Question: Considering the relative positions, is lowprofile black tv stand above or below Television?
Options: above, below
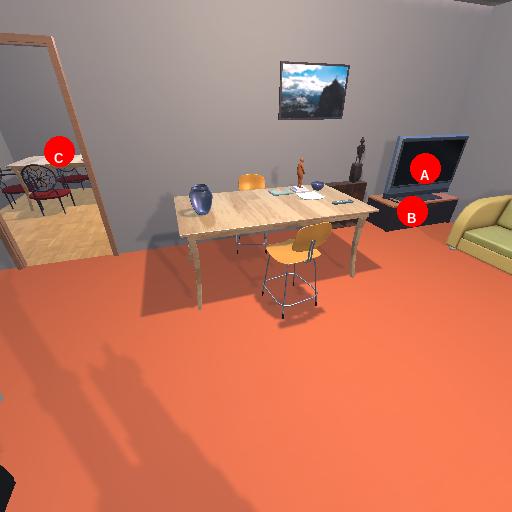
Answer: above